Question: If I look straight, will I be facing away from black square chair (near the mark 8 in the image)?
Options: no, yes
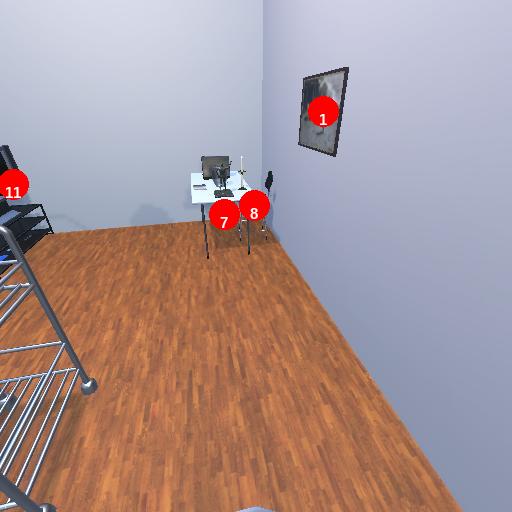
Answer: no